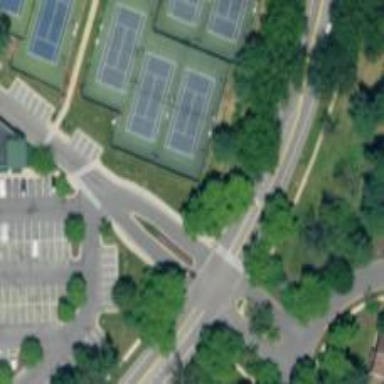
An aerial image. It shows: Tennis court on pitch designated for leisure land.